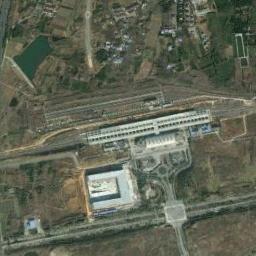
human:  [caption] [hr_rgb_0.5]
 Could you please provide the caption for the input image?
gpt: The railway station is on the bare land next to some trees .

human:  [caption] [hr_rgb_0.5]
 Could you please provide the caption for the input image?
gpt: The railway station has some railways and buildings and the railway station is surrounded by some fields and houses .

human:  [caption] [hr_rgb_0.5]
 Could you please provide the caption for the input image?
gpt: There are many buildings of different shapes beside the railway station .

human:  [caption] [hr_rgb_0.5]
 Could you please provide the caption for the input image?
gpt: A well-equipped railway station in a good suburb .

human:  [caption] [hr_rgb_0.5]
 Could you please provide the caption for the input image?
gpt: There are some brown bare land around the railway station .